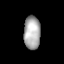
Tissue: lung
Cell type: Epithelial cells
Senescence score: 0.1418
Nuclear area (px): 537
Mean DAPI intensity: 171.693